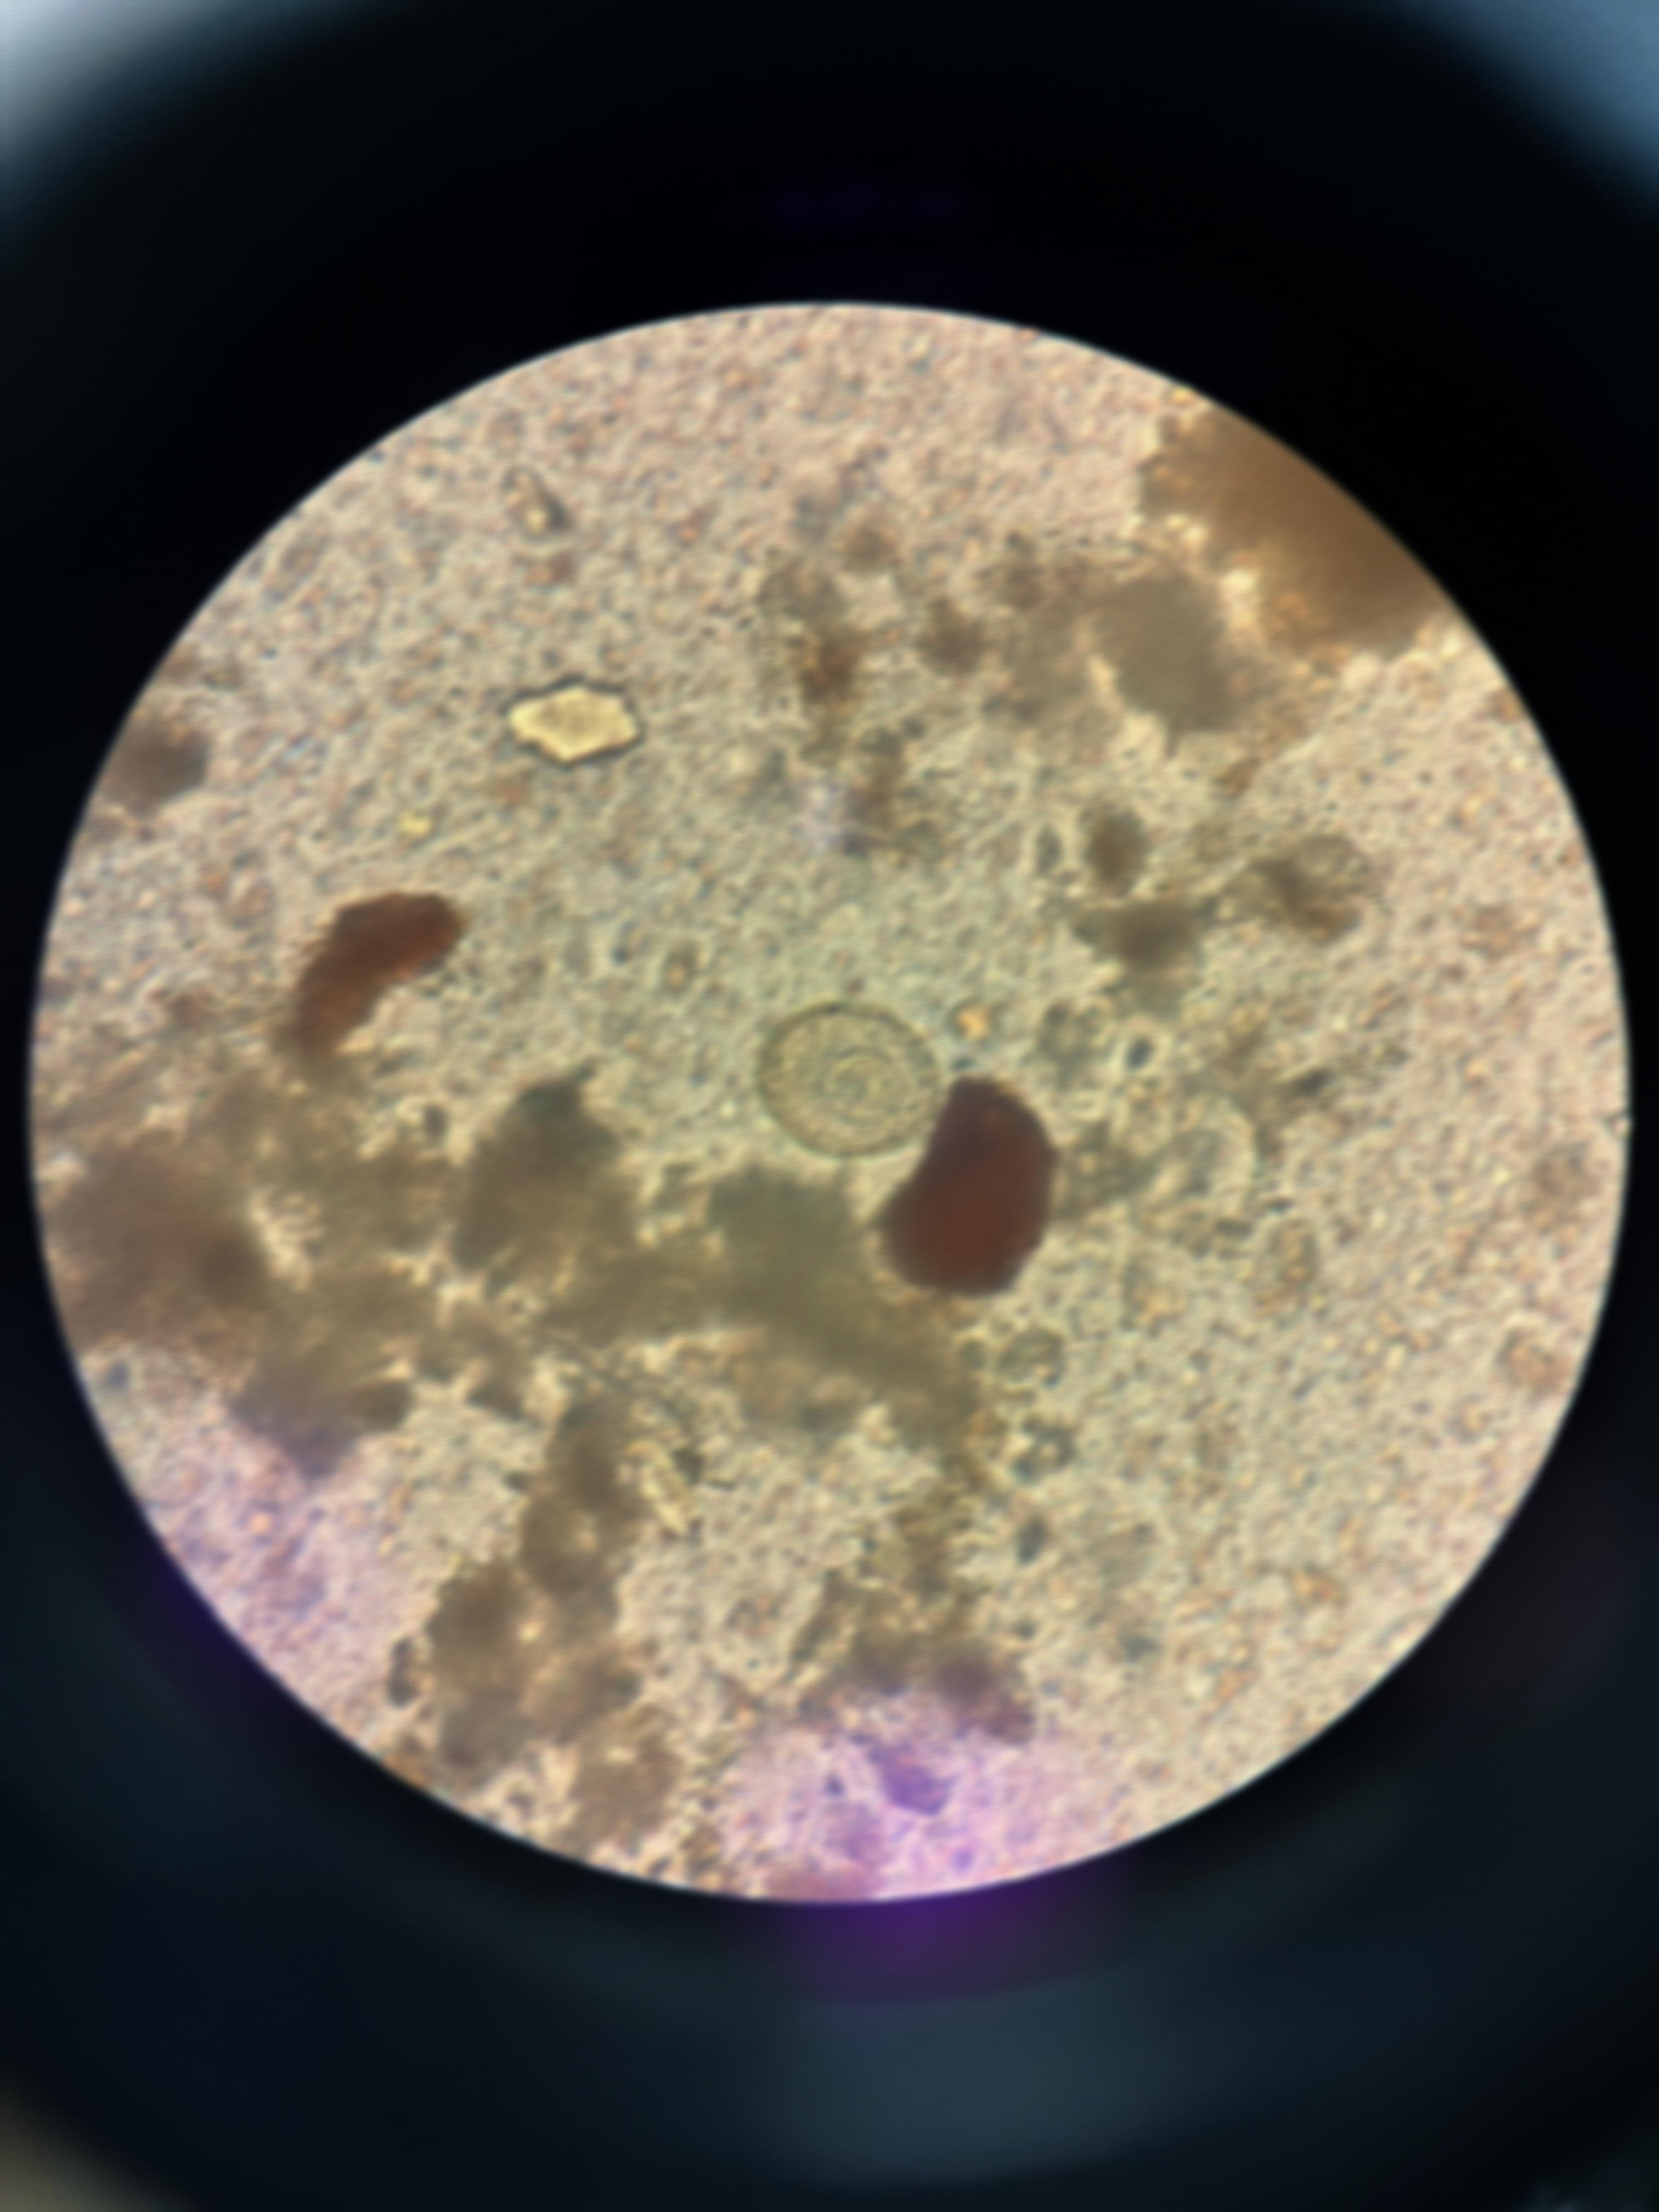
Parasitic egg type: Hymenolepis diminuta